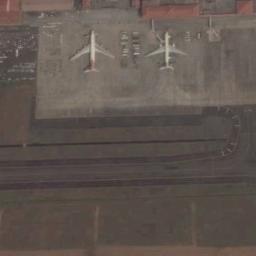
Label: airplane